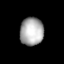
Tissue: lung
Cell type: Epithelial cells
Senescence score: 0.2079
Nuclear area (px): 652
Mean DAPI intensity: 169.862